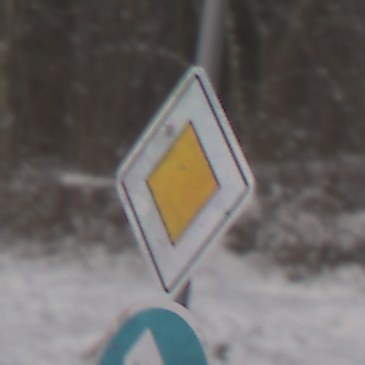
Verkehrszeichen: Vorfahrtsstrasse
Zusatzzeichen unten: VorgeschriebeneFahrtrichtungGeradeausOderRechts
Umgebung: Outdoor, Nature
Tageszeit: MorningAfternoon
Wetter: PartlyCloudy
Licht: Natural
Jahreszeit: Winter
Kontrast: HighContrast